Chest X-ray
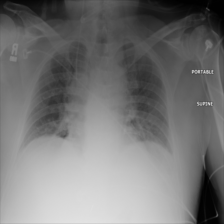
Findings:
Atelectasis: positive
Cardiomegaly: negative
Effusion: negative
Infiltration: negative
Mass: negative
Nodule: negative
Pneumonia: negative
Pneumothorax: negative
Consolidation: negative
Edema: negative
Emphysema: negative
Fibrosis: negative
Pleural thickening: negative
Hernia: negative